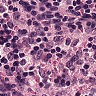
Metastatic tissue present: no